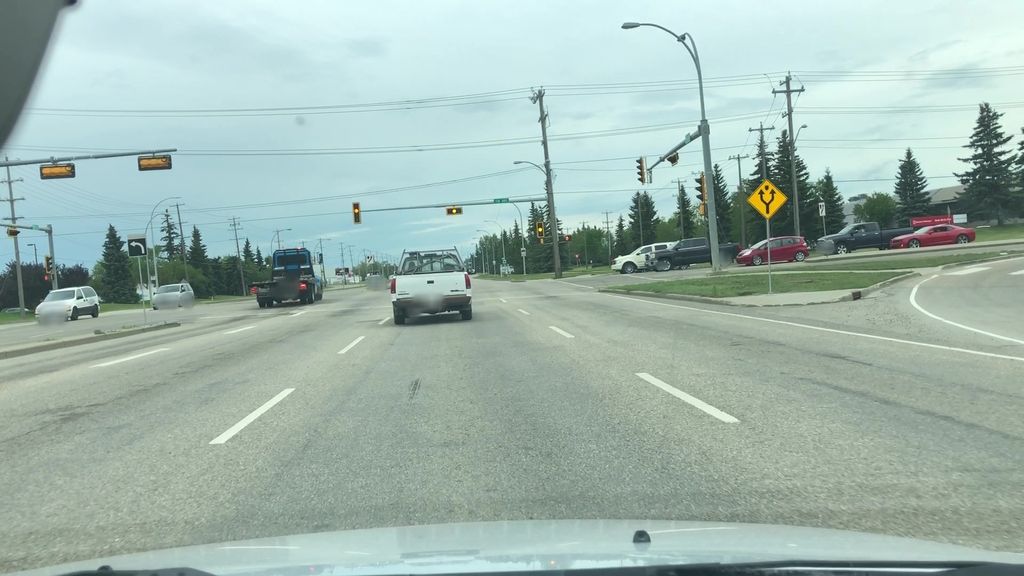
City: edmonton